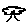
Label: tree